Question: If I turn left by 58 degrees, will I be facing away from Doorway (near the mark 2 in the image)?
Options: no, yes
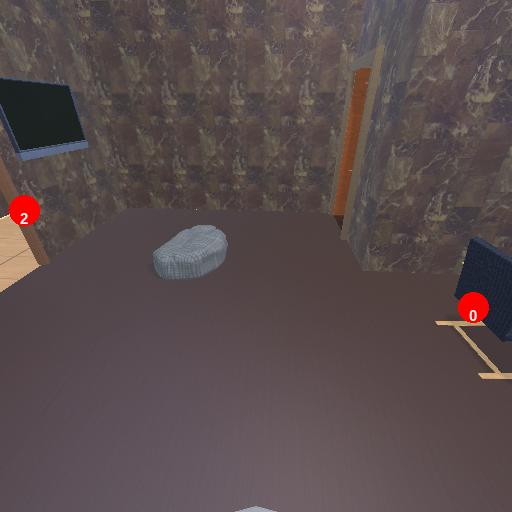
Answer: no